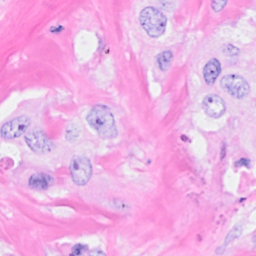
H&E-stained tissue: Breast